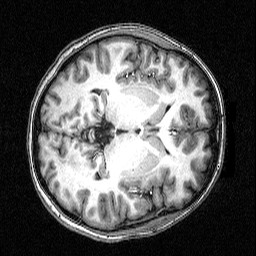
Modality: T1w
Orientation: axial
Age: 24
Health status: healthy
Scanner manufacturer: siemens
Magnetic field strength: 3 T
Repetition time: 2.5 s
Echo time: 0.00393 s